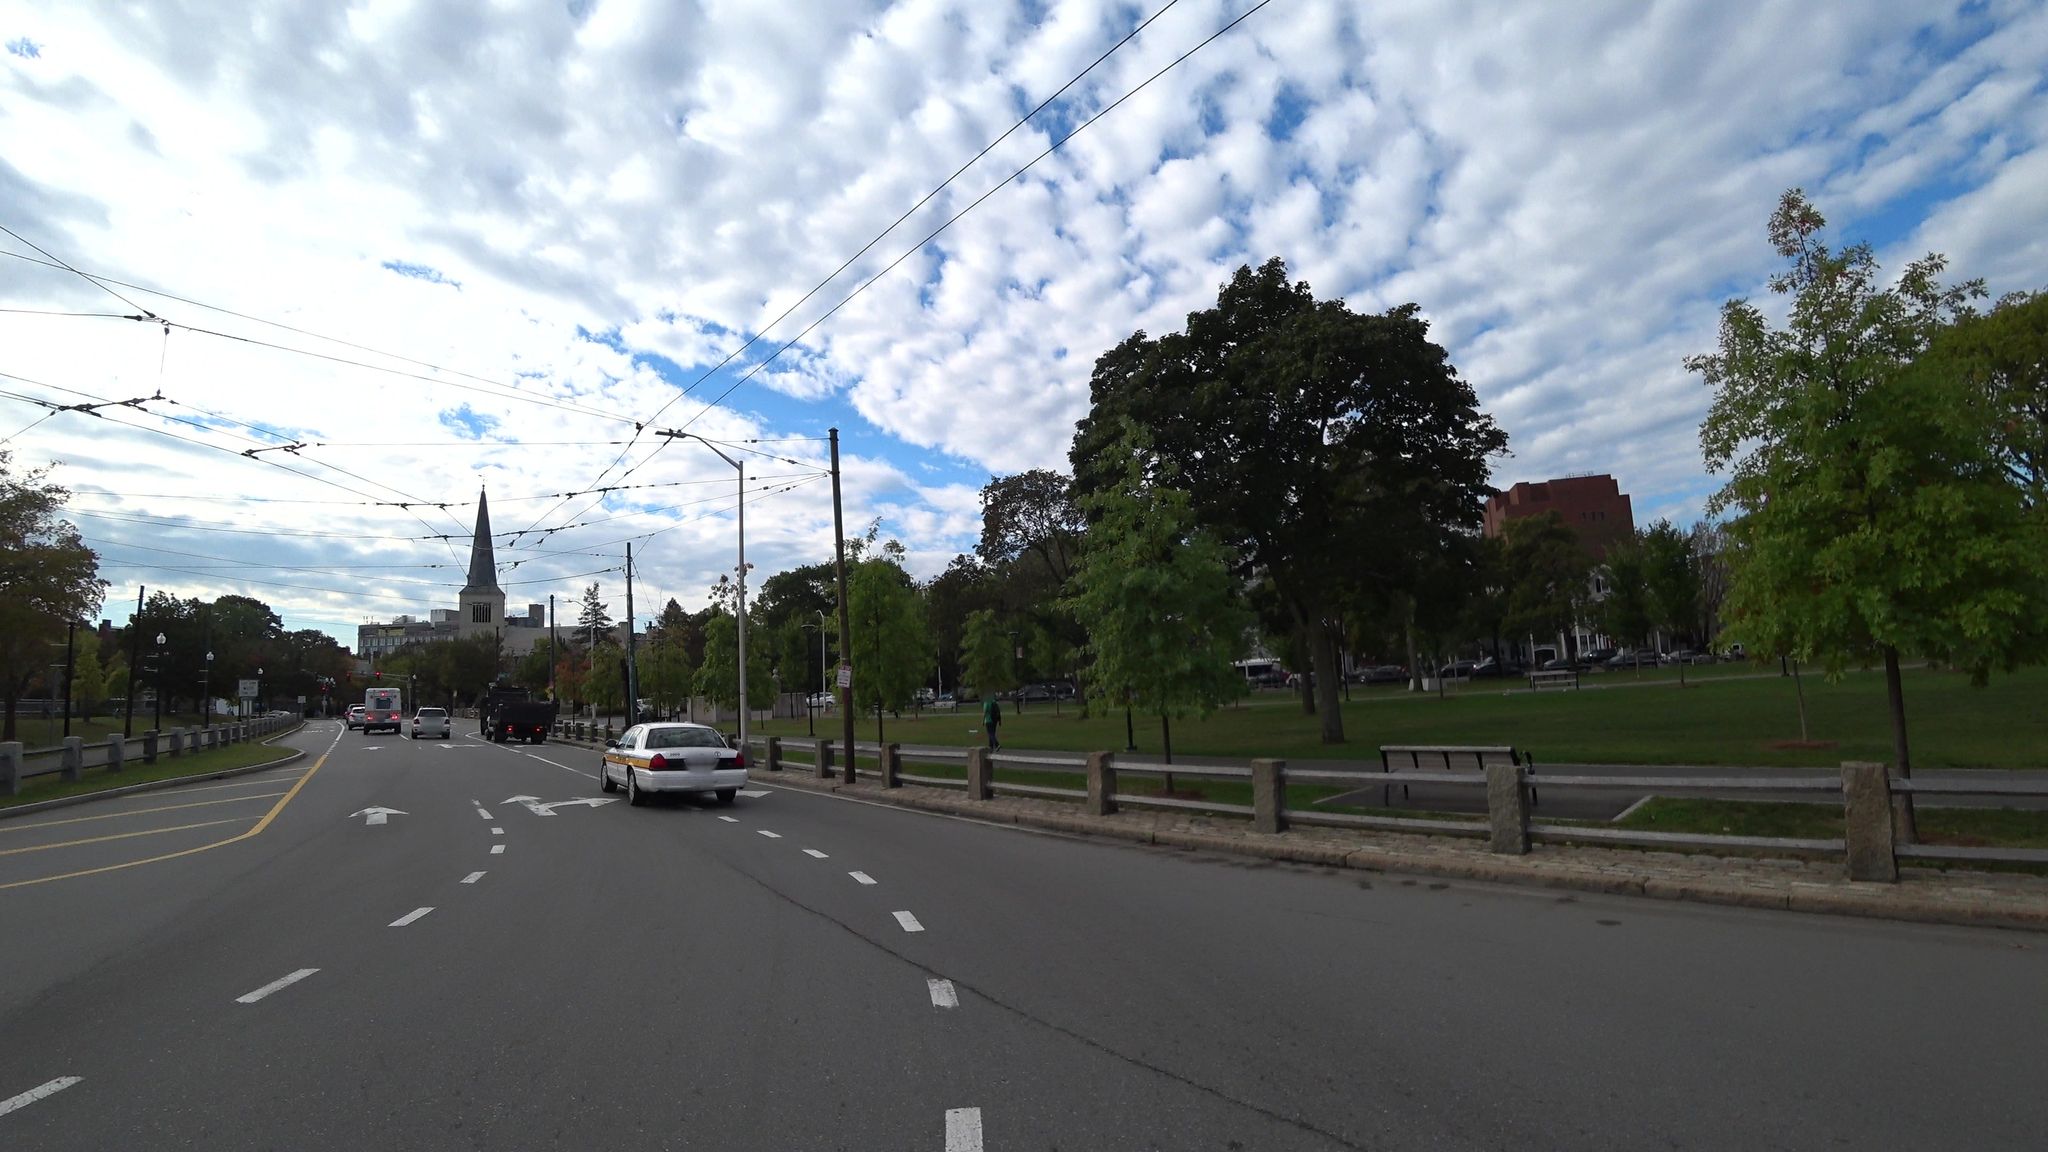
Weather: cloudy
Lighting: day
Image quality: good
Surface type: cycling surface
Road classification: primary
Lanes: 2
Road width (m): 20.1
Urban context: urban centre
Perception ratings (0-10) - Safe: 5.3, Lively: 6.58, Beautiful: 7.4, Boring: 0.91, Depressing: 1.46, Wealthy: 5.17